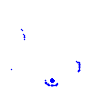
Particle: pion